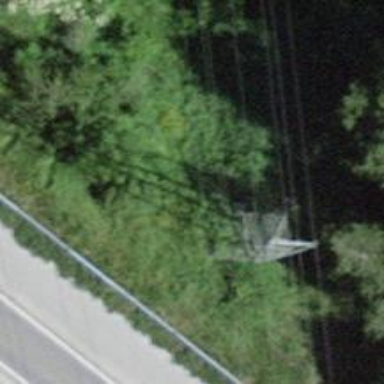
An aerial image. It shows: Power tower.